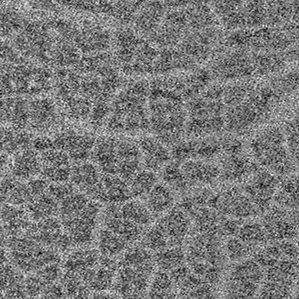
Label: frost